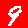
Digit: 9